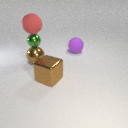
large purple rubber sphere to the right of large brown metal cube